Question: Is it possible to create a custom Pager for the GridView control of ASP.NET that looks liek this?

If so, can anyone give me some ideas or some starting code into how to create it?
Thank you.
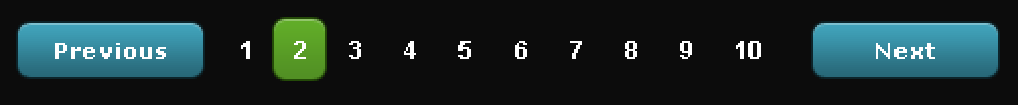
Answer: You just need fixed LinkButtons for previous & next and a LinkButton inside a Repeater control for the individual pages.
Have a look at this page for details: <URL>